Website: ulta-beauty
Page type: payment
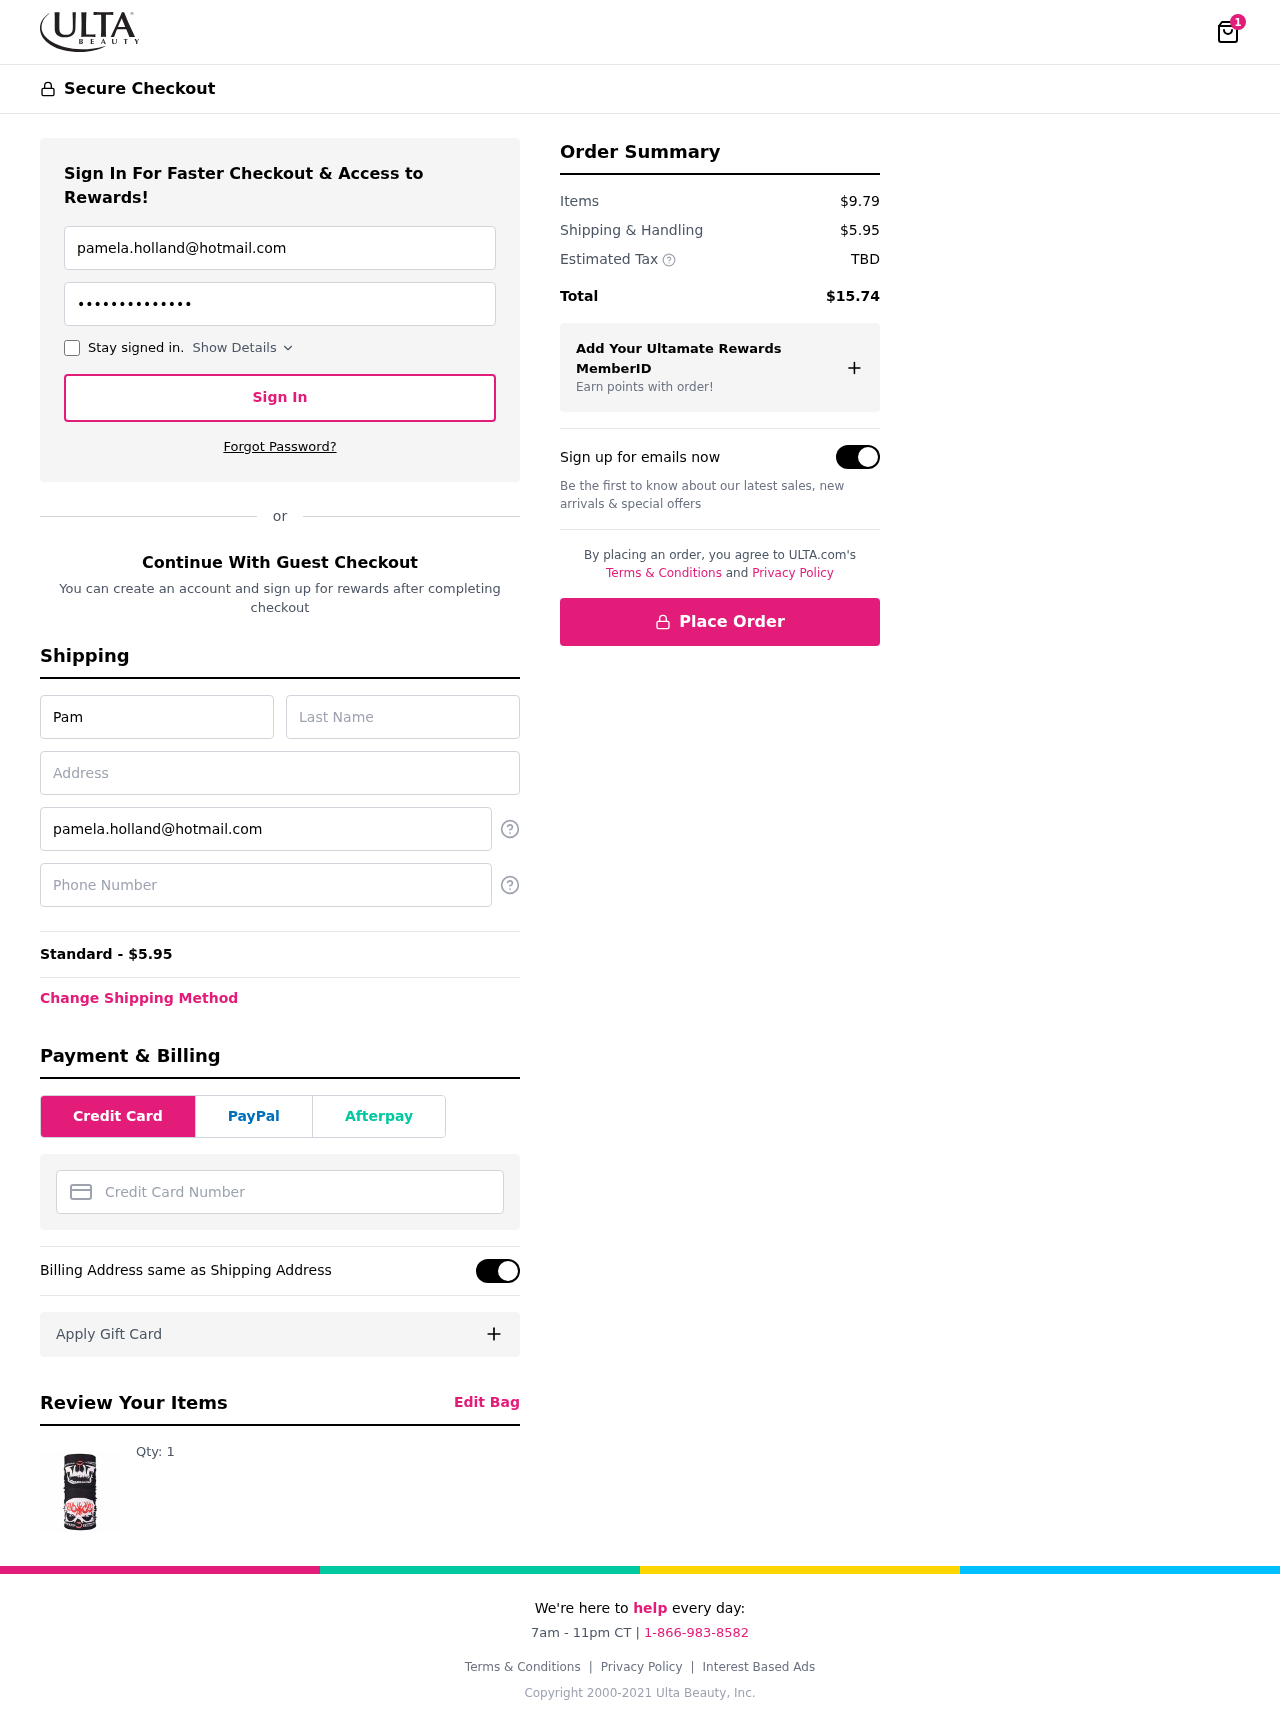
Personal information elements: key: PII_CARD_NUMBER
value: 2707 2487 0750 2925
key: PII_EMAIL
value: pamela.holland@hotmail.com
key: PII_FIRSTNAME
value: Pamela
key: PII_LASTNAME
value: Holland
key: PII_PHONE
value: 6357819992
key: PII_STREET
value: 5854 Nicole Harbors Suite 370
Product elements: key: PRODUCT1_QUANTITY
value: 1
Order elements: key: ORDER_NUM_ITEMS
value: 1
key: ORDER_SHIPPING_COST
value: $5.95
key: ORDER_SHIPPING_COST
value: Standard - $5.95
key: ORDER_SUBTOTAL
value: $9.79
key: ORDER_TAX
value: TBD
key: ORDER_TOTAL
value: $15.74